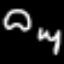
Label: squiggle